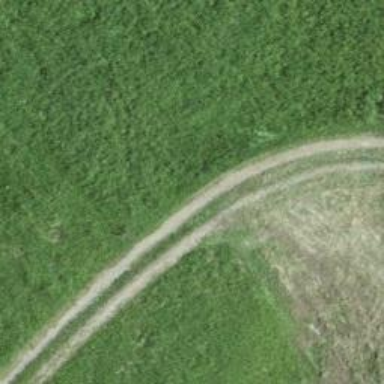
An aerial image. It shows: Grass track with grade5 track type.